Interaction volume radius: 5 \u00c5
Interaction volume height: 10 \u00c5
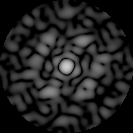
Disorder parameter: 0.7594